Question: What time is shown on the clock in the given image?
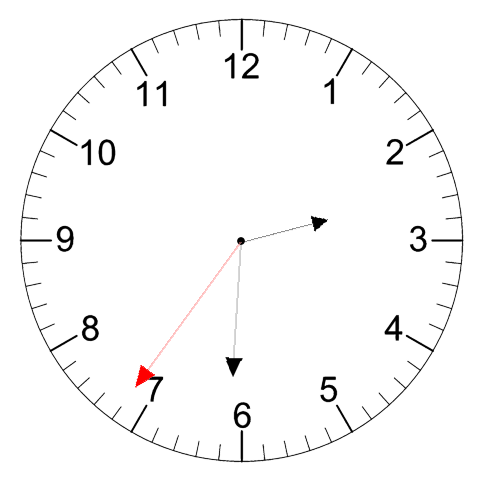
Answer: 02:30:36